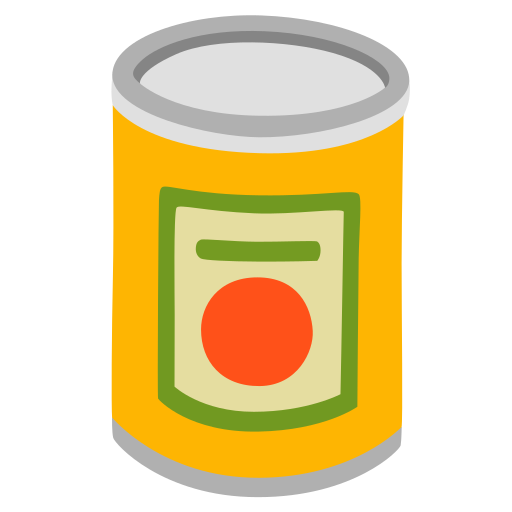
Emoji: 🥫